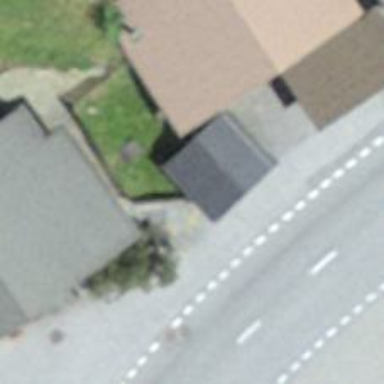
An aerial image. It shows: Bus stop with shelter.